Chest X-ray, AP view. Patient: 18 years old, sex F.
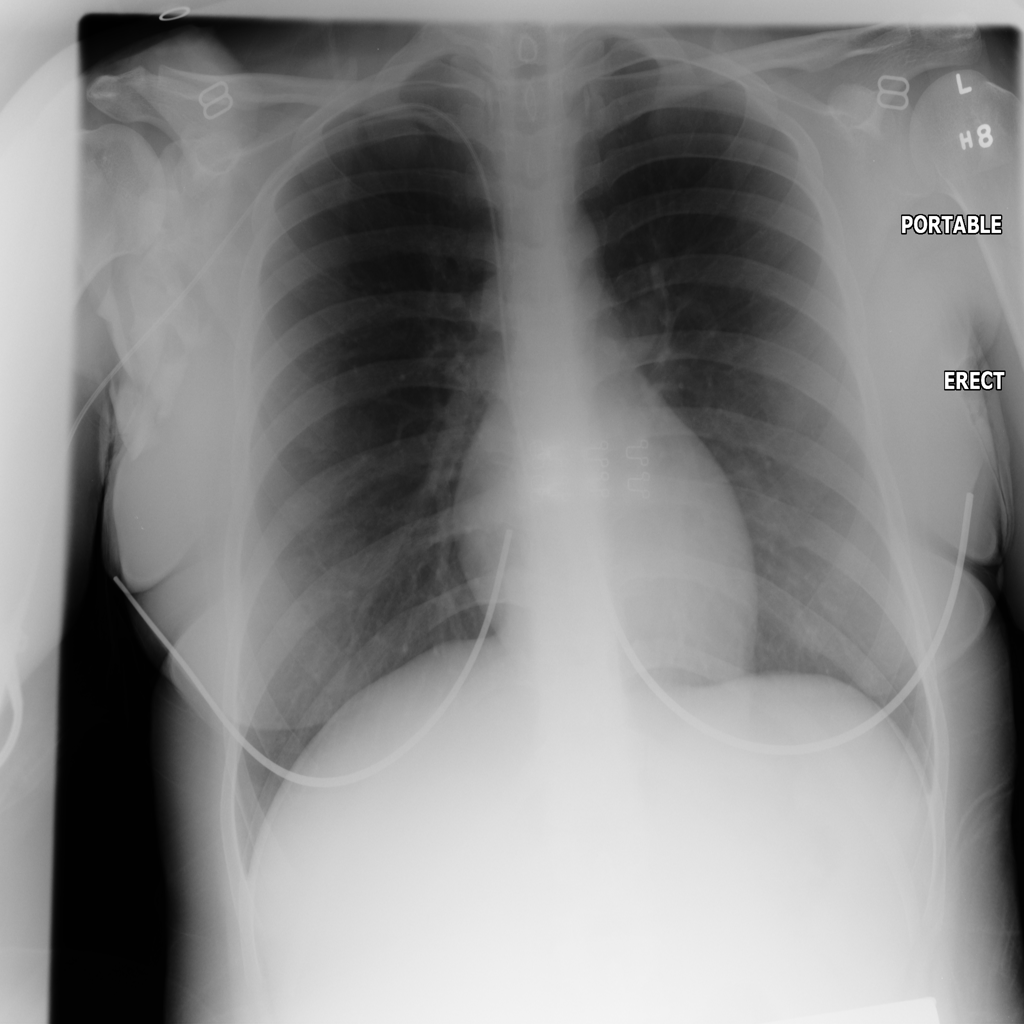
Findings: No Finding